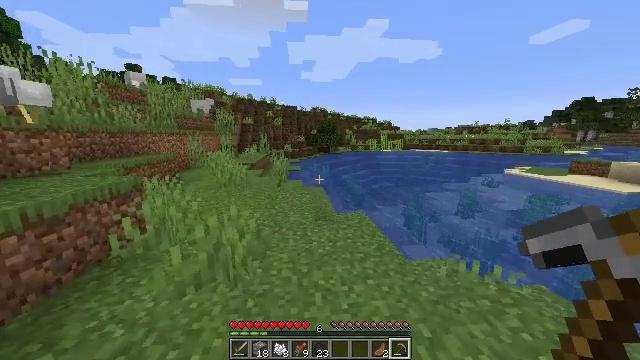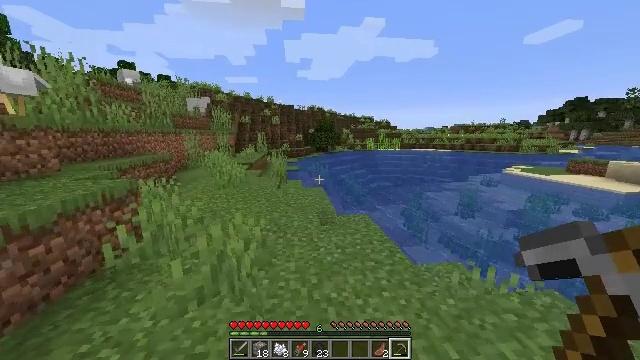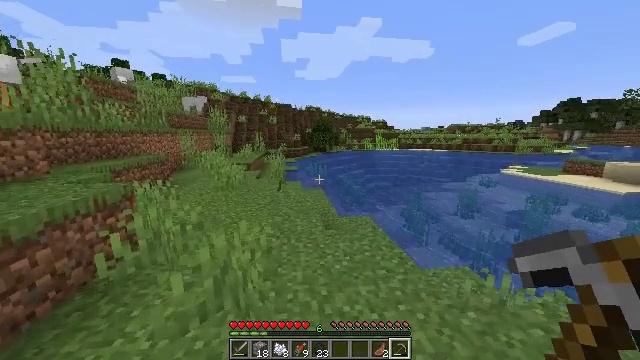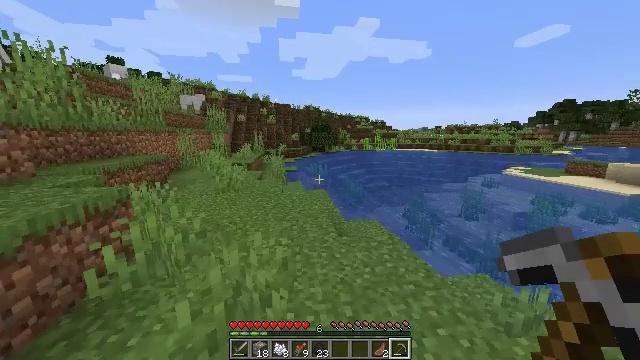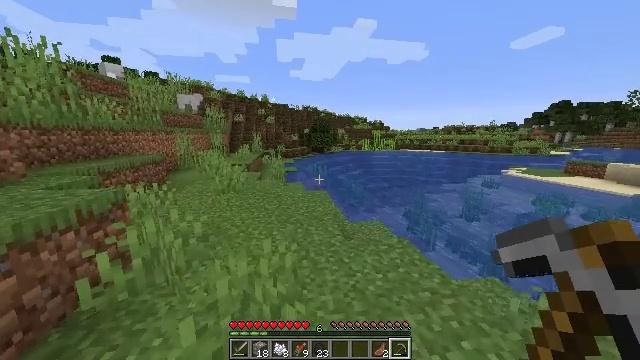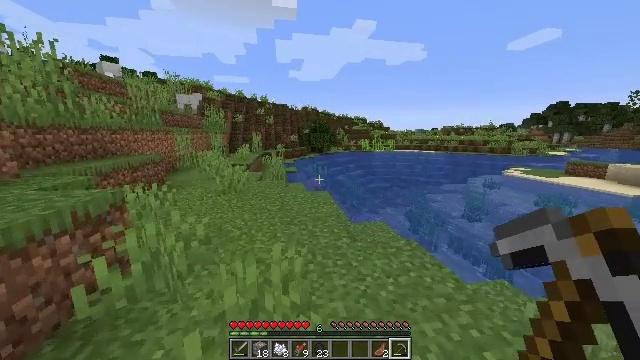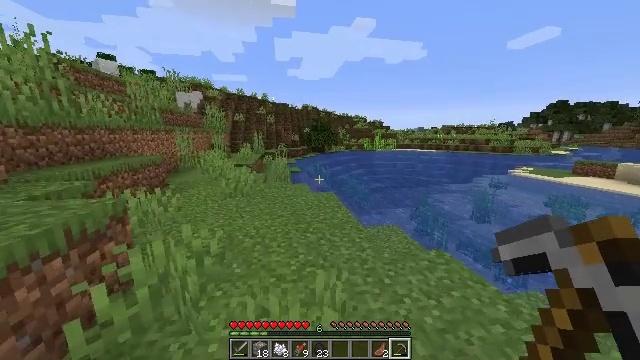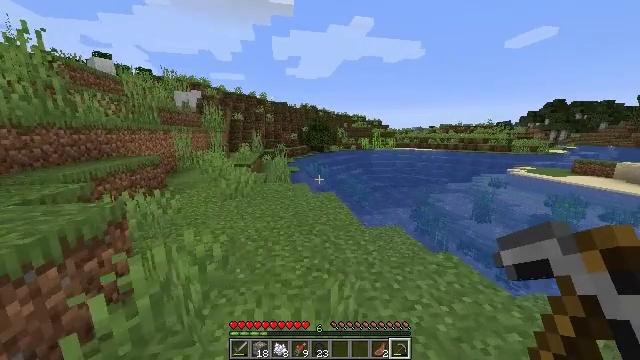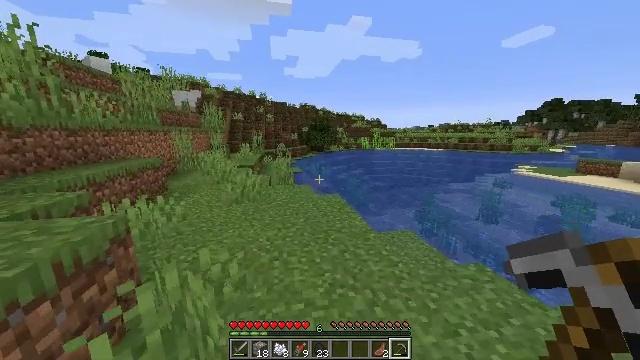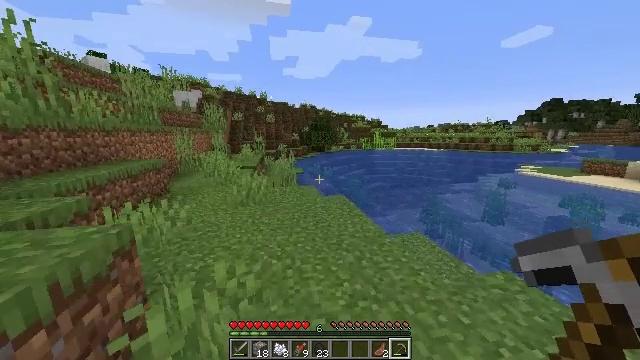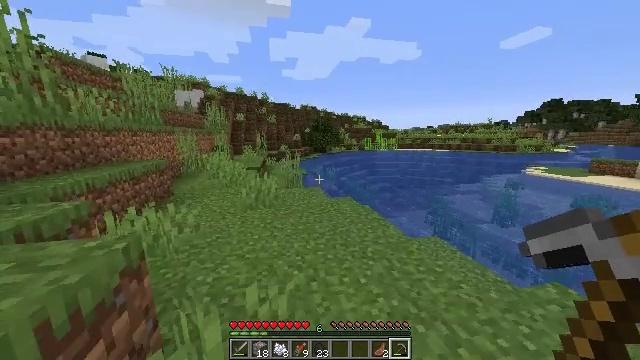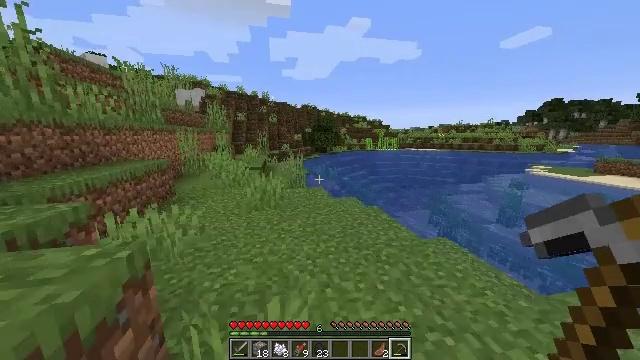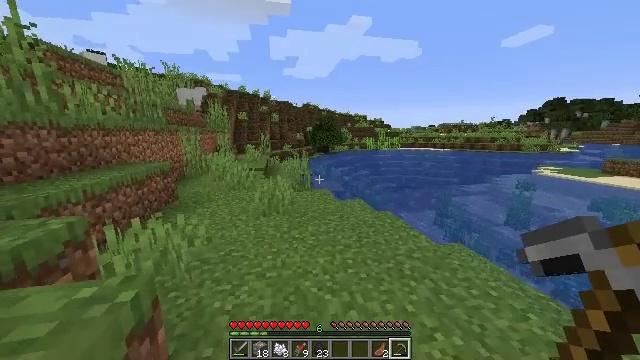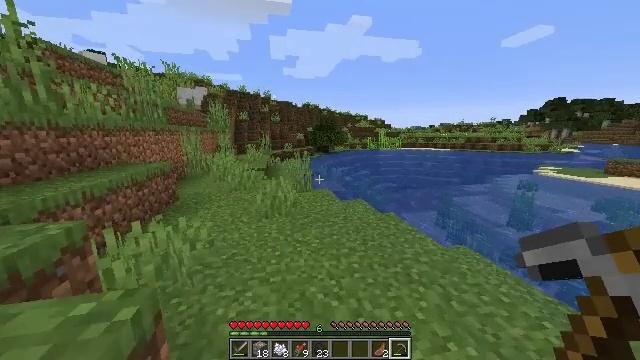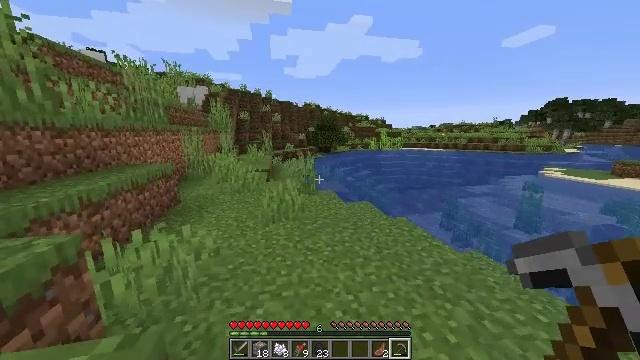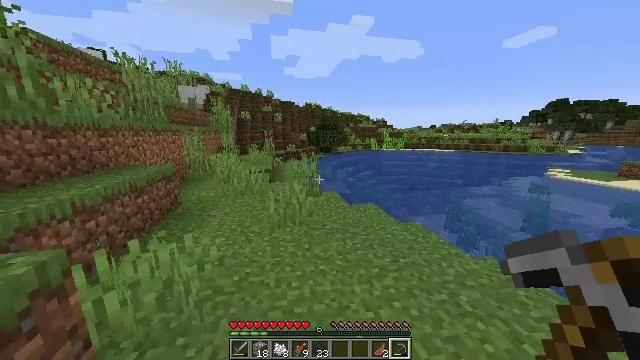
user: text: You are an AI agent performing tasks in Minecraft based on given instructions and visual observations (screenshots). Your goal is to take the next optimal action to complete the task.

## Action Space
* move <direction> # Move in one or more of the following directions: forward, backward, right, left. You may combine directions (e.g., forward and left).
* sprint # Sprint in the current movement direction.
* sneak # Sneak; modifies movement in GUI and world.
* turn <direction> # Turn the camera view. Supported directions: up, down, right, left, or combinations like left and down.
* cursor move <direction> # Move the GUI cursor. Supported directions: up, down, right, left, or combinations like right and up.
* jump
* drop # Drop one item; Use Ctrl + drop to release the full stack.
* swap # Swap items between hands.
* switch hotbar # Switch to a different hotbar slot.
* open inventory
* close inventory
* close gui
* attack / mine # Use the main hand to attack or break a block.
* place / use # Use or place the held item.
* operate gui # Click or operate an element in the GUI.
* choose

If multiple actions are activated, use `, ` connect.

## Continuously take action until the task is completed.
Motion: motion action
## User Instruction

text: Fish and kill the salmon.
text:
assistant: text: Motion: move forward and move left
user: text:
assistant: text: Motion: move forward and move left
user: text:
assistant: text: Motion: move forward and move left
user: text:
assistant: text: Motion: move forward and move left
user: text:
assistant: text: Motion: move forward and move left
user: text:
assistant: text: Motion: move forward and move left
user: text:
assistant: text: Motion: move forward and move left
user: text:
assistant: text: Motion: move forward and move left
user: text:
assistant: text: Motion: move forward and move left
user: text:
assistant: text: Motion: move forward and move left
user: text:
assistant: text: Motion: move forward and move left
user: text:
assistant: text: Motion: move forward and move left
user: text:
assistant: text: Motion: move forward and move left
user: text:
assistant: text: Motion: move forward and move left
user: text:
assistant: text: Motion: move forward and move left
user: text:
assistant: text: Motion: move forward and move left
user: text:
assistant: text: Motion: move forward and move left
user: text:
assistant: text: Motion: move forward and move left
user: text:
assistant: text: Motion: move forward
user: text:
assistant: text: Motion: move forward
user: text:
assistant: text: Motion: move forward
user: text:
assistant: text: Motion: move forward
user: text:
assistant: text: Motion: move forward
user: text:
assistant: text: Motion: move forward
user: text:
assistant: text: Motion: move forward
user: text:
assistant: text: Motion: move forward
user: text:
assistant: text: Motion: move forward
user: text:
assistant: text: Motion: move forward
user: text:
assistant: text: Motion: move forward
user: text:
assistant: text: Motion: move forward